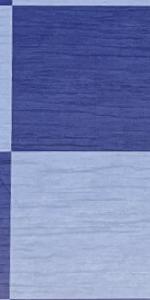
Label: Empty